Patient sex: F
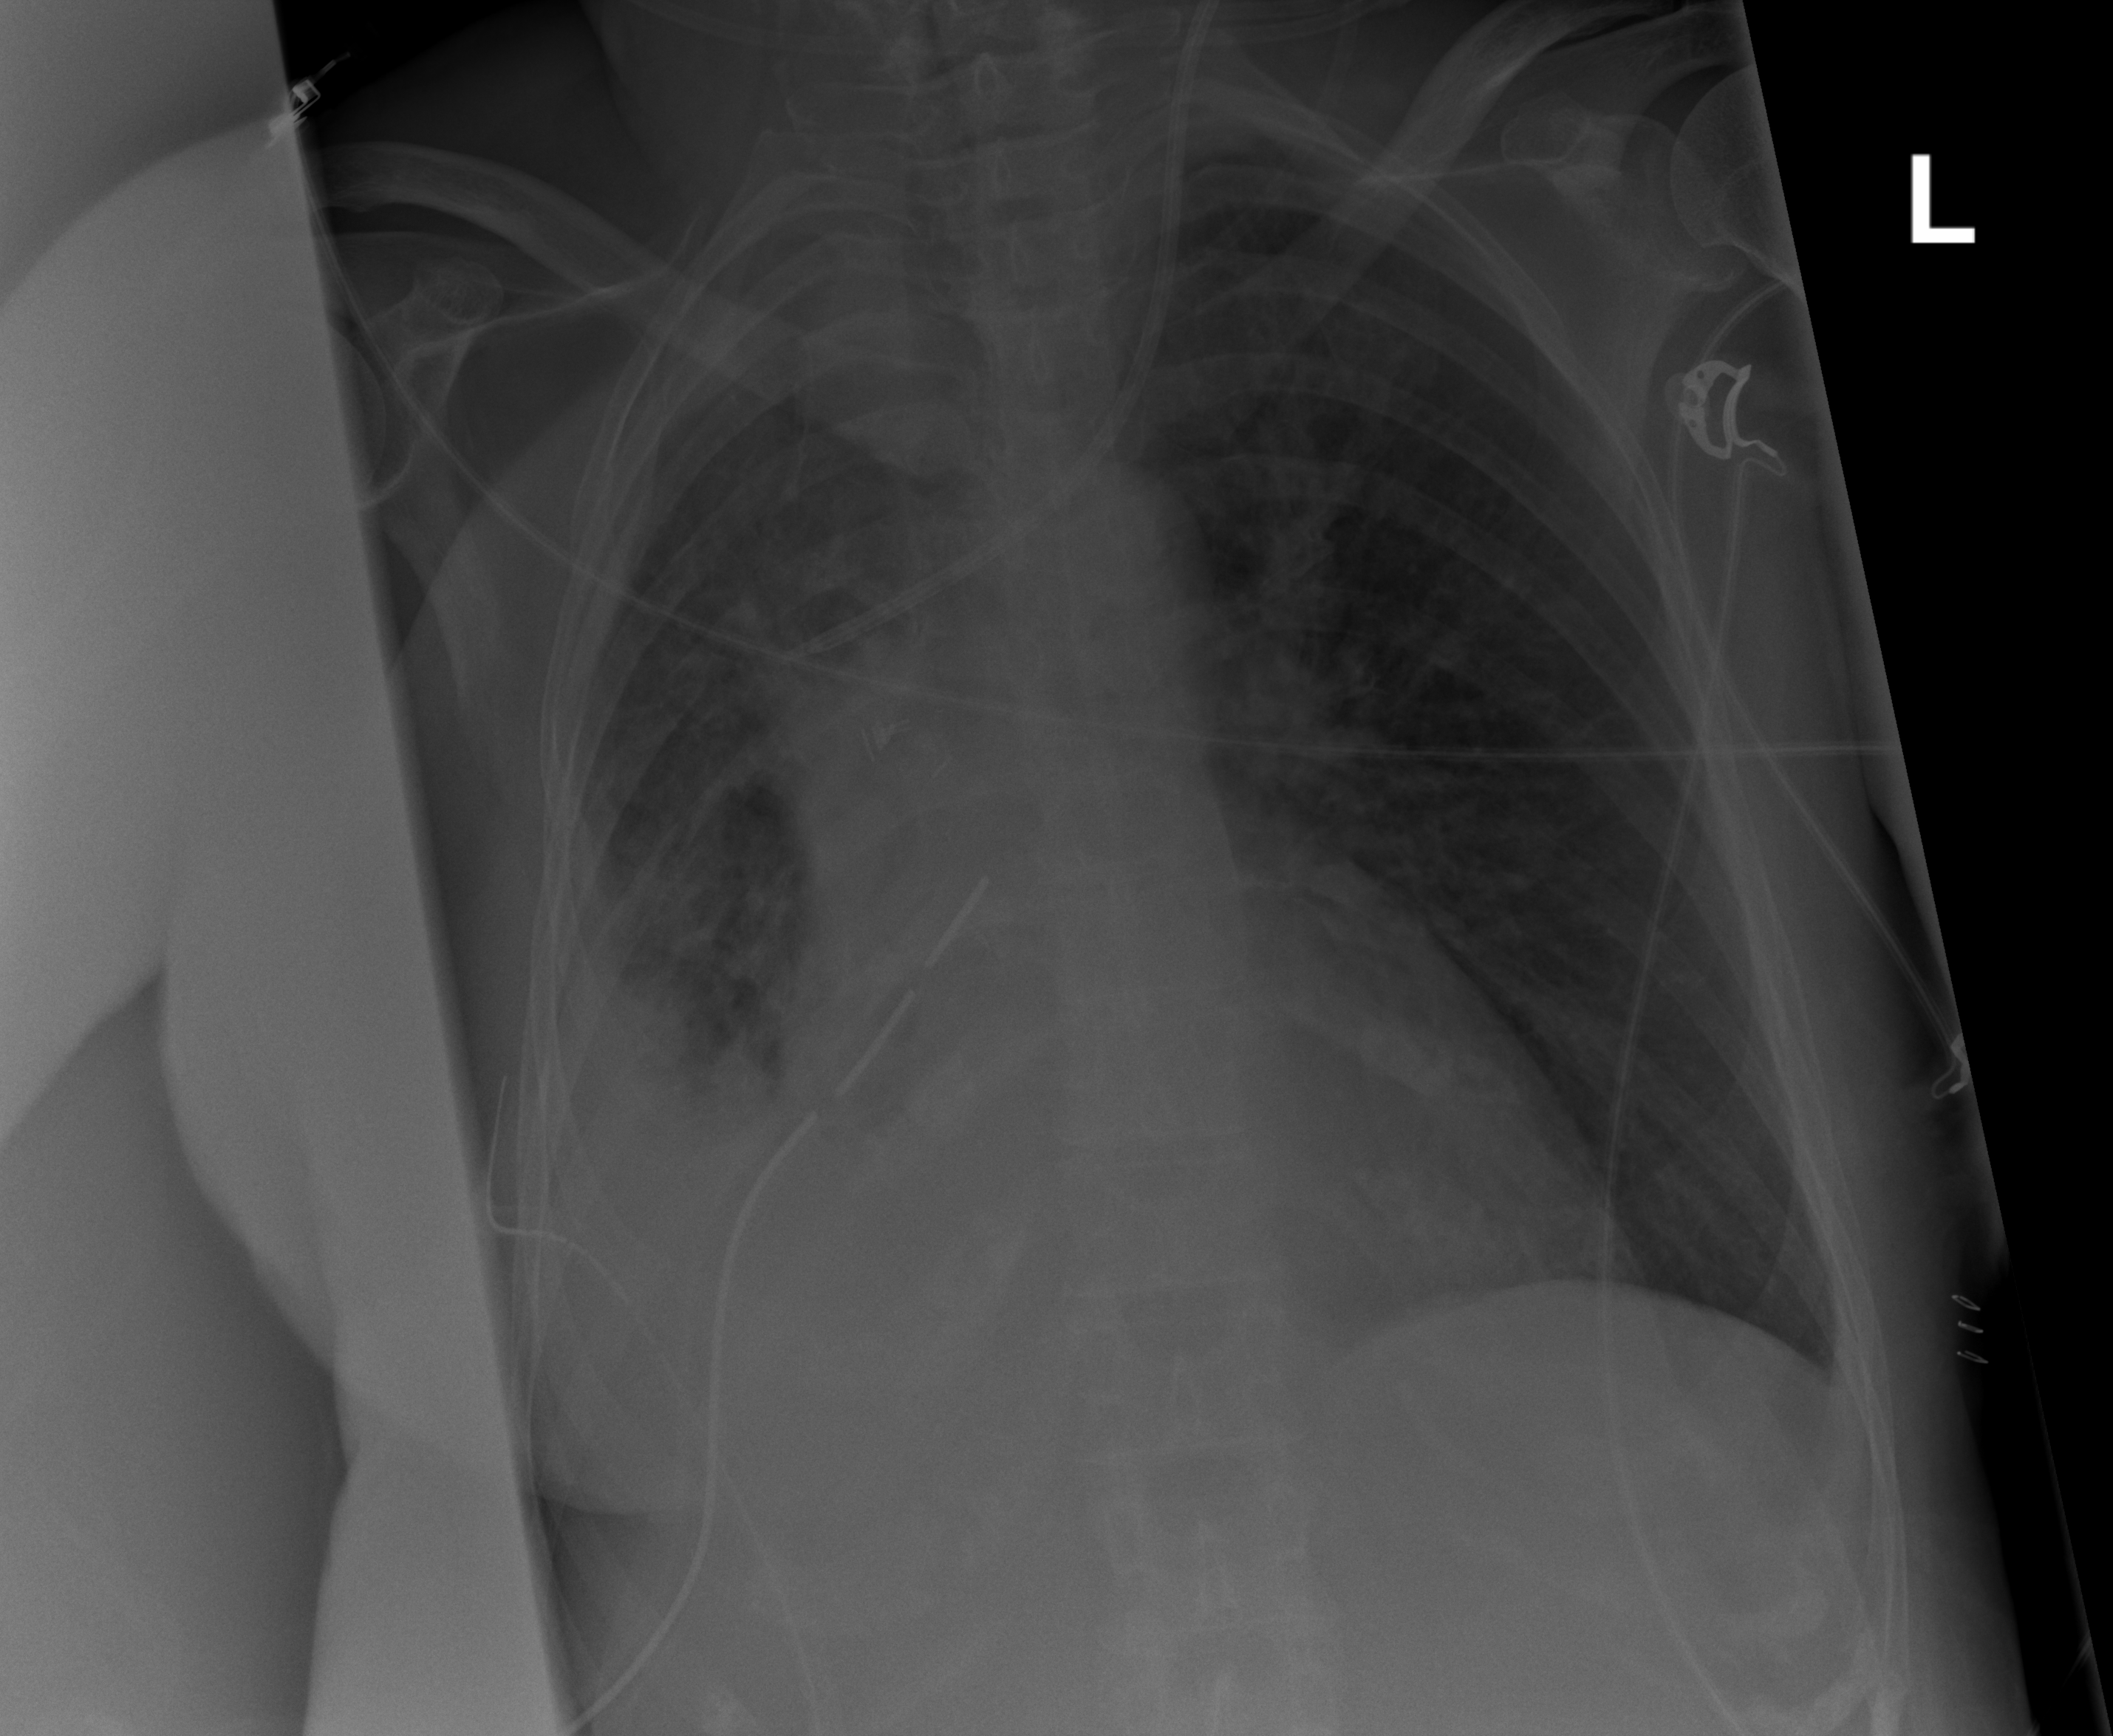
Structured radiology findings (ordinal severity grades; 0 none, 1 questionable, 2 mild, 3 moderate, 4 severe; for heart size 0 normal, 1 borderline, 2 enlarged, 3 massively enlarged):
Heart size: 0
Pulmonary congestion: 0
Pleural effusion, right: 3
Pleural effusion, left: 0
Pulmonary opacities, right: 3
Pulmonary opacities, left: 0
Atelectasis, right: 2
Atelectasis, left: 0